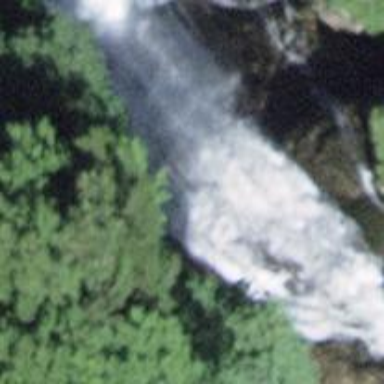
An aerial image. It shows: Beautiful waterfall.